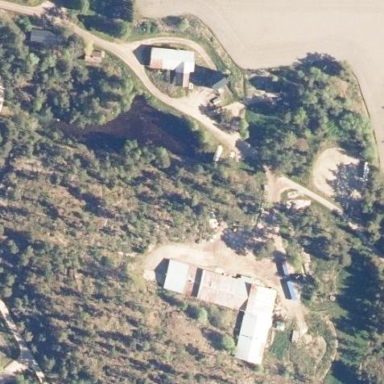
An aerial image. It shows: Farmyard area.